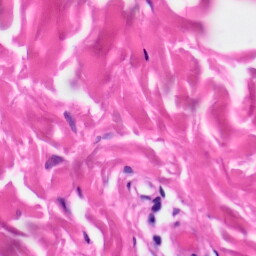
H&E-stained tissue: Skin